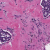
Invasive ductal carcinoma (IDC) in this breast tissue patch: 1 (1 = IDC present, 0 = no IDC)